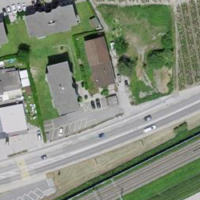
EUNIS habitat code: 57
Species observed at this site:
Cirsium vulgare
Prunus mahaleb
Phragmites australis
Vitis vinifera
Medicago sativa
Humulus lupulus
Salix caprea